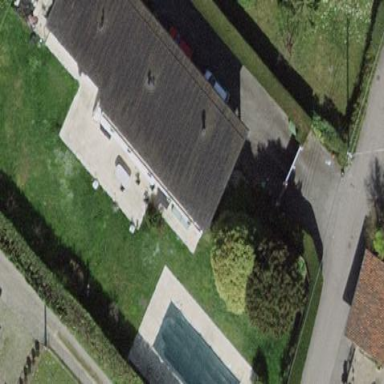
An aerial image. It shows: Garden surrounded by fence.